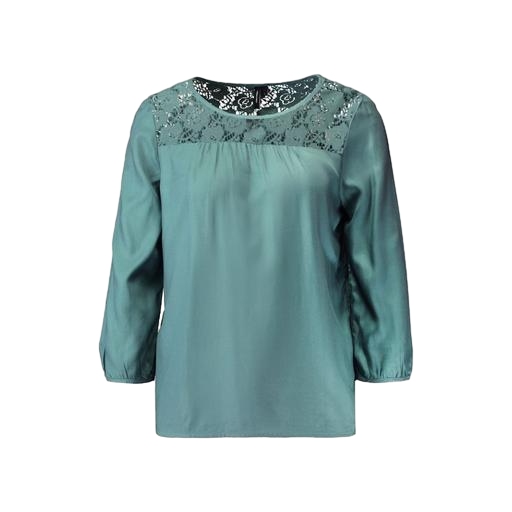
green lace-panel top, green three-quarter-sleeve top only macy, lace-yoke t-shirt, white background